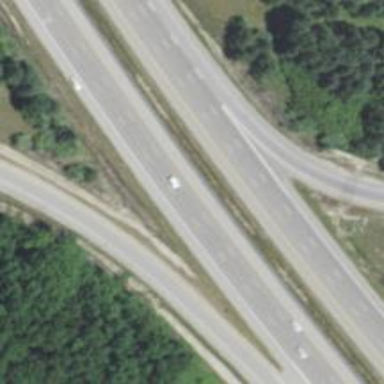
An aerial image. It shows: Asphalt motorway.